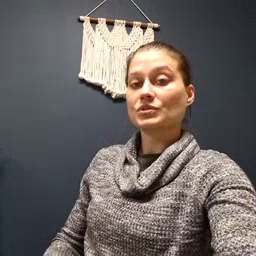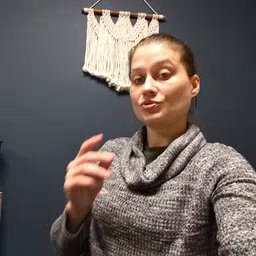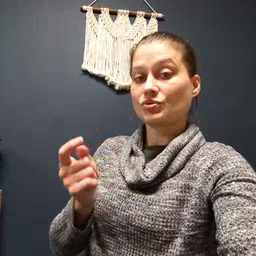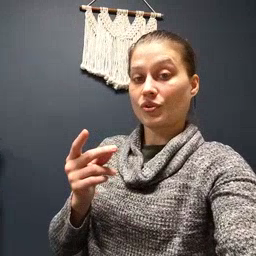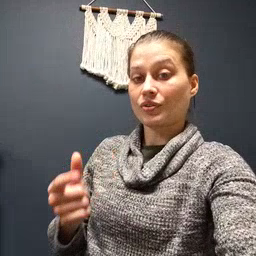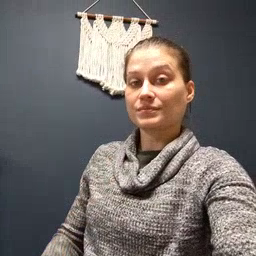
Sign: dog